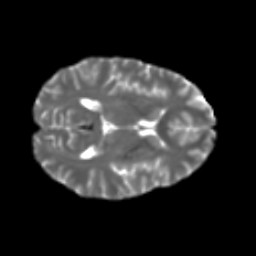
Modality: T2w
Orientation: axial
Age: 30
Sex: female
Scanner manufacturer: ge
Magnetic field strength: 3 T
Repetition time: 7.8 s
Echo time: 0.0606 s